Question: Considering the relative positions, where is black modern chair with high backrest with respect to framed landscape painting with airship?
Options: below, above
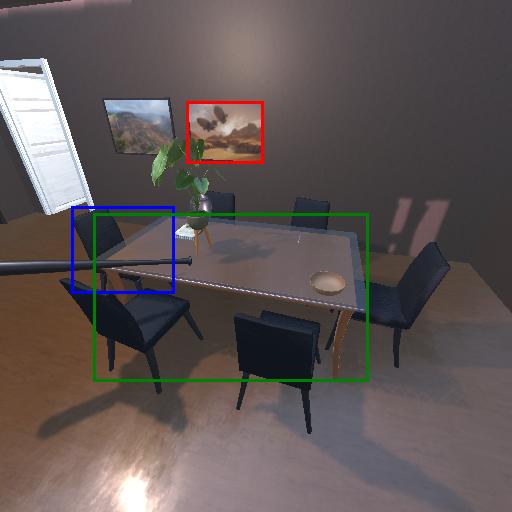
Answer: below